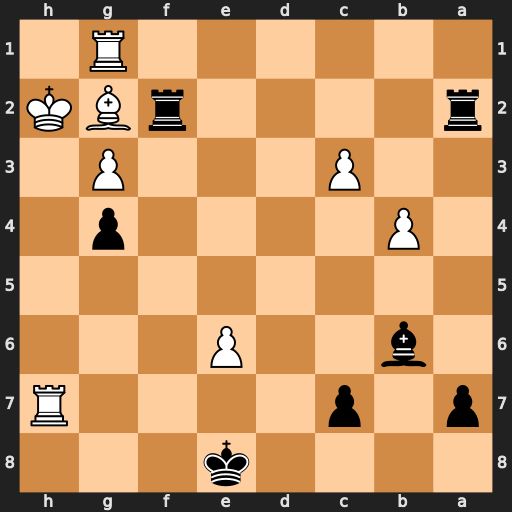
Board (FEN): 4k3/p1p4R/1b2P3/8/1P4p1/2P3P1/r4rBK/6R1
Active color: b
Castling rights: -
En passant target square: -
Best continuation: Rfe2 Kh1 Bxg1 Bc6+ Kf8